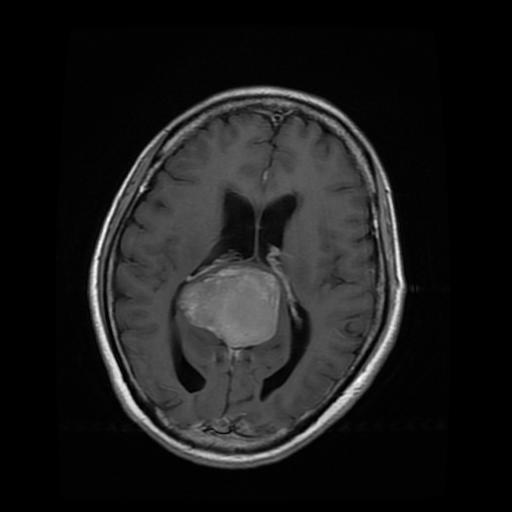
Label: meningioma